Field crop: tomato
Growth stage: 2
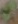
Species: solanum